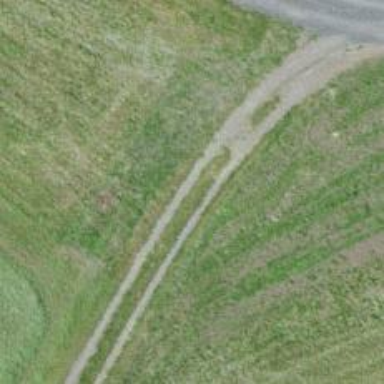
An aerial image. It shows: Compacted track road with grade3 tracktype.